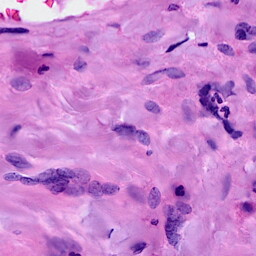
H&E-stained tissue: Breast